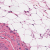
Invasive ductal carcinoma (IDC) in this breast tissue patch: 0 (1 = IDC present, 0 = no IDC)